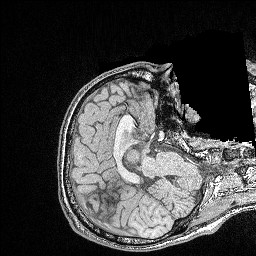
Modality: FLASH
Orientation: axial
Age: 26
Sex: male